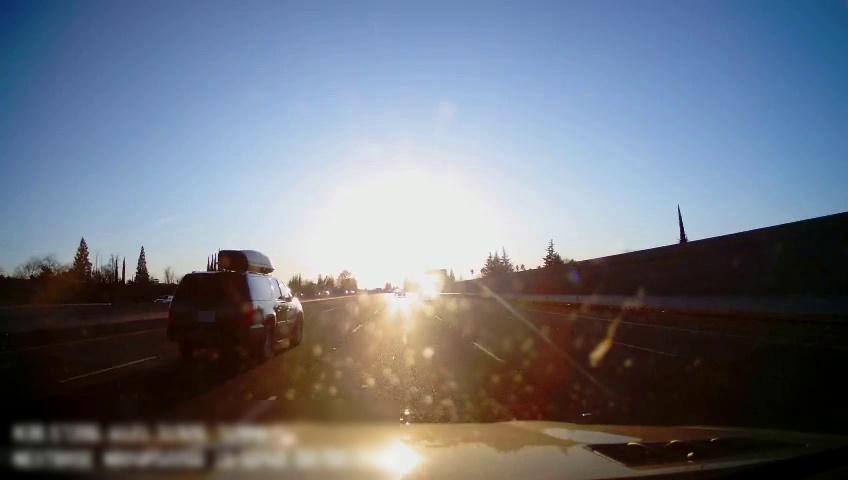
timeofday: Day
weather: Sunny
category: Drivable Space
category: Vehicles | SUV
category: Vehicles | Car
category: Vehicles | SUV
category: Lanes | Alternate Lane
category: Lanes | Alternate Lane
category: Lanes | Current Lane
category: Lanes | Current Lane
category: Lanes | Alternate Lane
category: Lanes | Alternate Lane